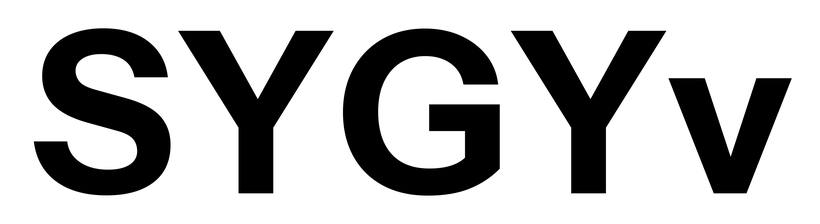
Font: InstrumentSans_Bold